Question: My code has been working fine for a long time, but I recently got 2 new network cameras running high res MJPEG image streams over HTTP, and I'm seeing corrupt JPEGs as below from both cameras. So pretty sure its not hardware related. Older lower res cameras still work fine.
Approach that I have been using so far :
'''
UIImage *image = [UIImage imageWithData:data]
'''
This has been working fine, and I've been ensuring my JPEG starts with 0xff 0xd8 and ending with 0xff 0xd9.
With the larger images I now get:
'''
<Error>: ImageIO: JPEG Corrupt JPEG data: bad Huffman code
<Error>: ImageIO: JPEG Corrupt JPEG data: premature end of data segment
'''
So I decided to give libturbojpeg a try instead, and that is showing similar decode visual artifacts, but no error messages.
The stream seems to work fine via a browser... but if I save a single frame out from the simulator, and load into a browser the artifacts are there.
I'm using GCDAsyncSocket for the networking, which has also been working fine for a long time.
So I'm wondering if anyone can shed some light on where things might be getting corrupted please. If network data was getting lost, I doubt I'd be getting the full frames, or the expected 15fps, (although I dont know how loss sensitive JPEGs are...) but I can't think what else might cause this kind of issue.
'''
1001 0x0D 0x0A--ThisString 0x0AContent-type:image/jpeg 0x0AContent-Length:17137 0x0A 0x0A 0xFF 0xD8 ...
... 0xFF 0xD9 0x0D 0x0A103f 0x0D 0x0A--ThisString 0x0AContent-type:image/jpeg 0x0AContent-Length:17894 0x0A 0x0A 0xFF 0xD8 ...
'''
Update: I've since tried replacing the network layer, and see the same image corruption, running out of things to try. I also tried saving the image to disk, and it loads from disk into browser already corrupted. If I point the browser at the source stream, the images arrive no problem.

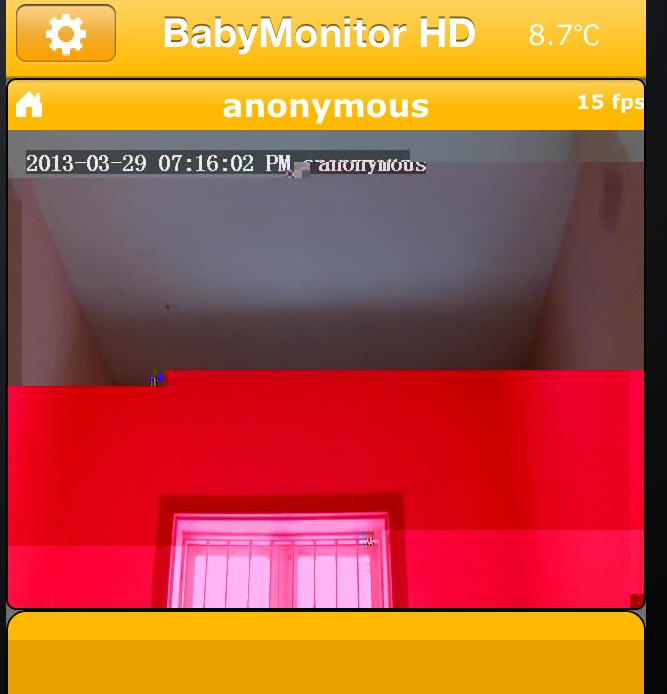
Answer: Turns out the Transfer-Encoding was the issue.